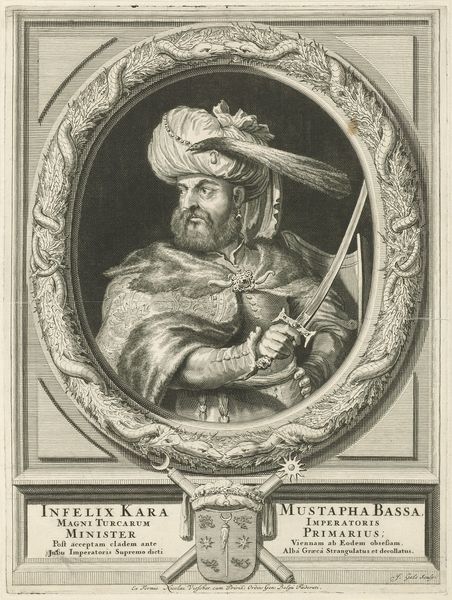
Titel: Portret van Kara Mustafa Pasha
Künstler: Jacob Gole
Standort: Amsterdam
Institution: Rijksmuseum
Schlagwörter: chair, soldier, sword, portrait, man, armour, drawing, frame, etching, beard, snakes, cape, ink, coat of arms, shield, warrior, cave, dragon, rich, round, snake, turban, knife, dragons, bassa, sultan, minister, mustapha, infelix kara, shiel, mustapha basse, primariius, coat of rams